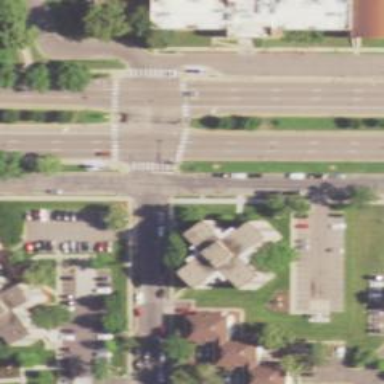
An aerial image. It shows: Pedestrian crossing with zebra markings on the footway.